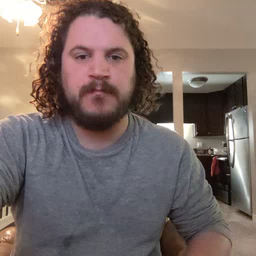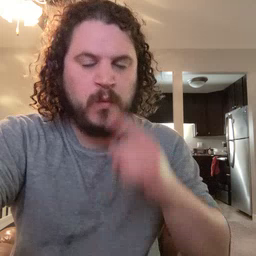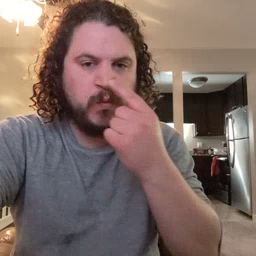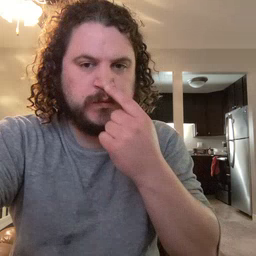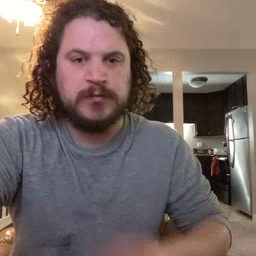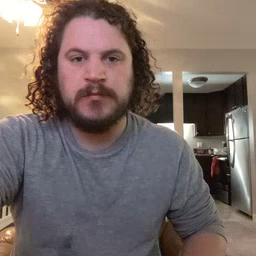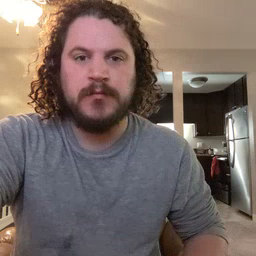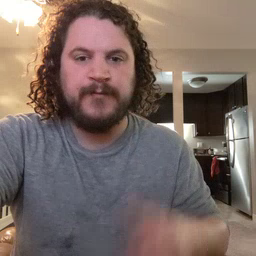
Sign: nose